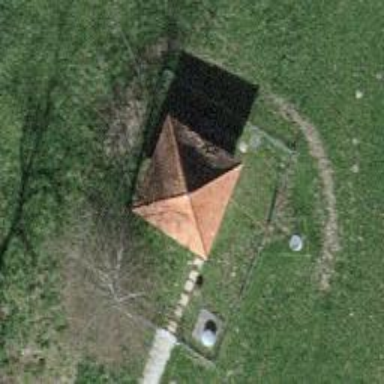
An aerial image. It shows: Shelter.